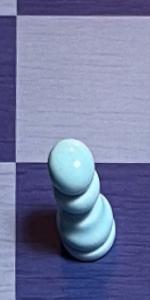
Label: Pawn_White